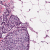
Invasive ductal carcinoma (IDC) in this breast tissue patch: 1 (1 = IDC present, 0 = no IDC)